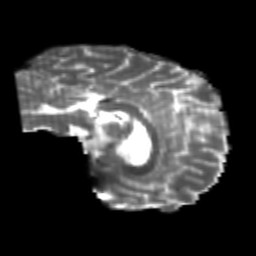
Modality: T2w
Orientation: sagittal
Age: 22
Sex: female
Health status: healthy
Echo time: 0.074 s